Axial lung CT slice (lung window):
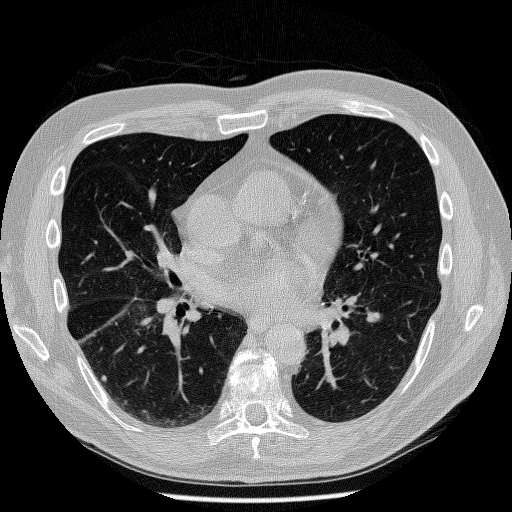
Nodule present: yes
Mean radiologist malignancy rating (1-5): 2.75